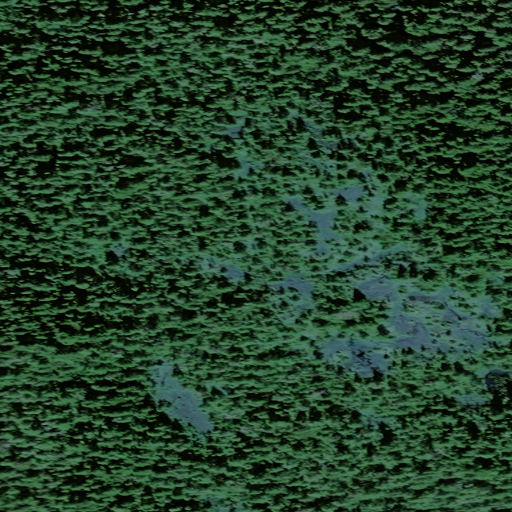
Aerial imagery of island in Alaska named Sphinx Island containing only unknown